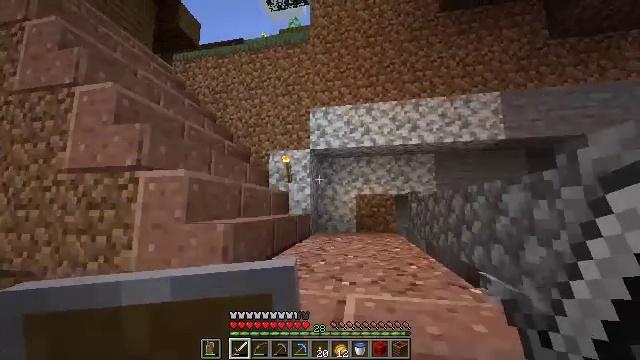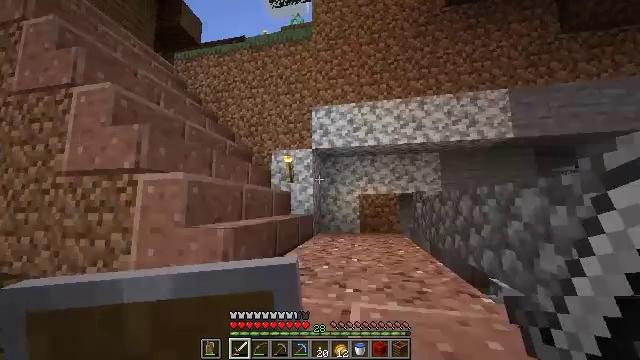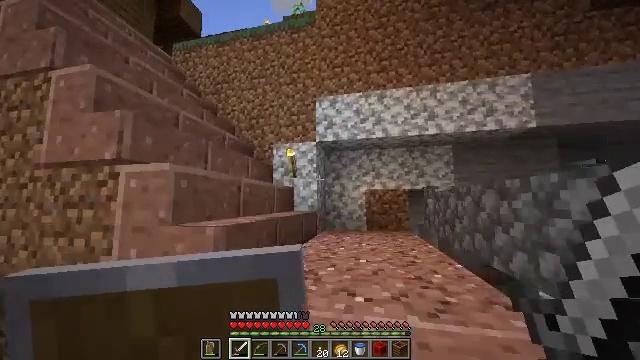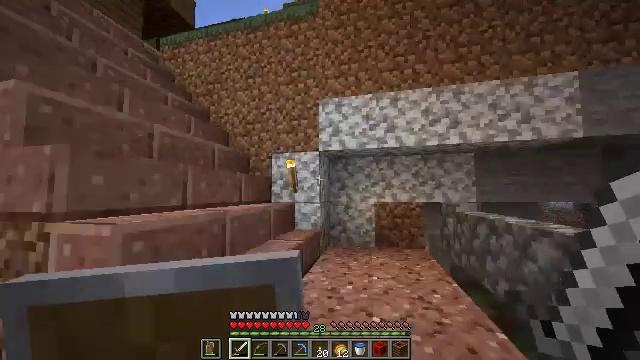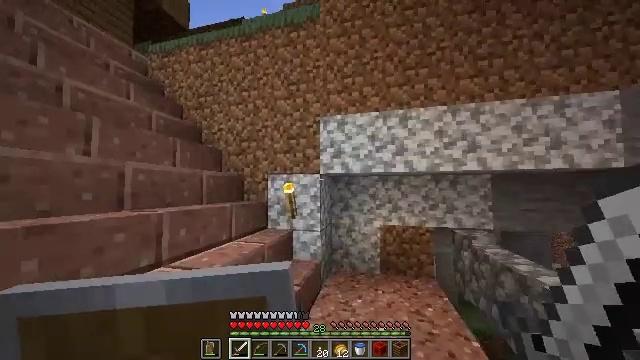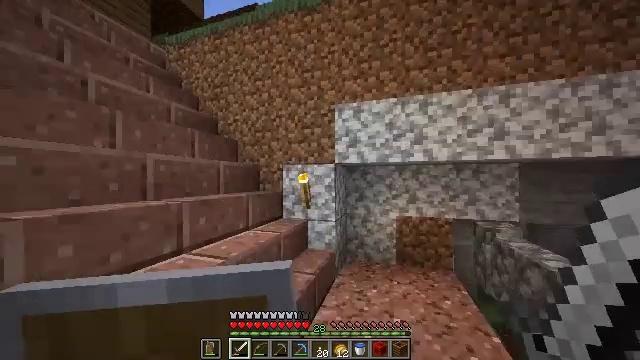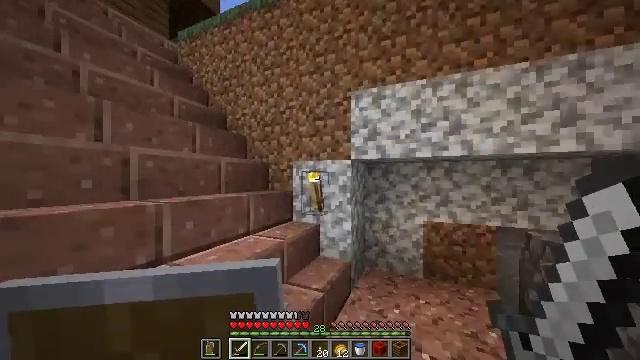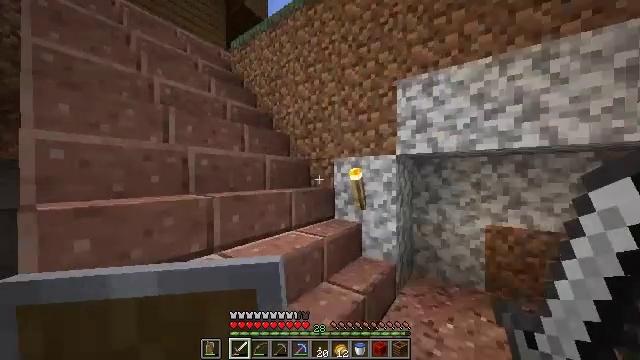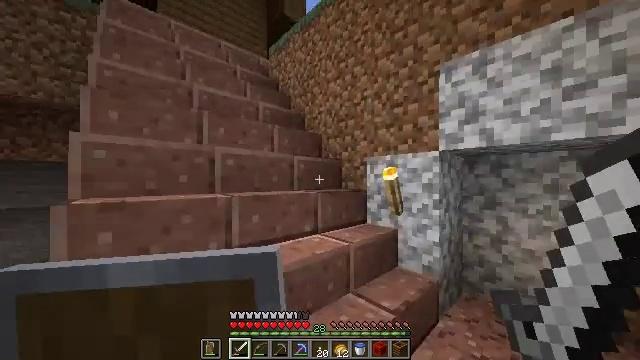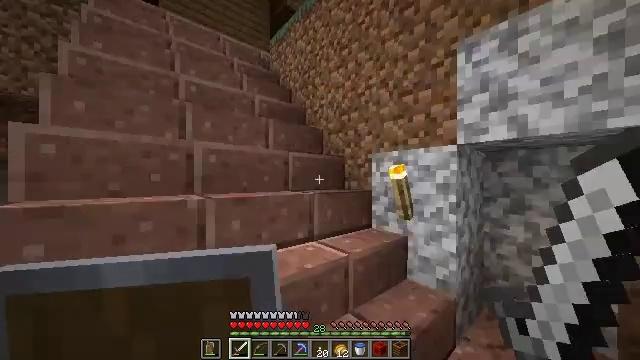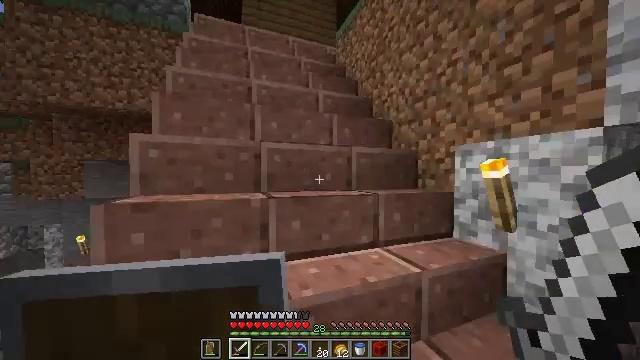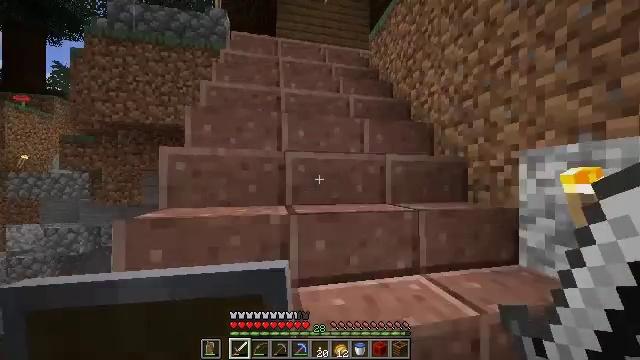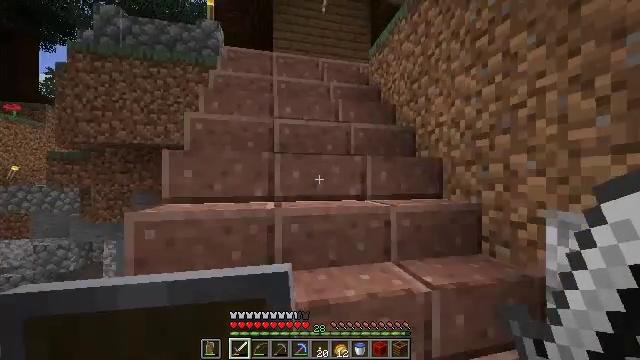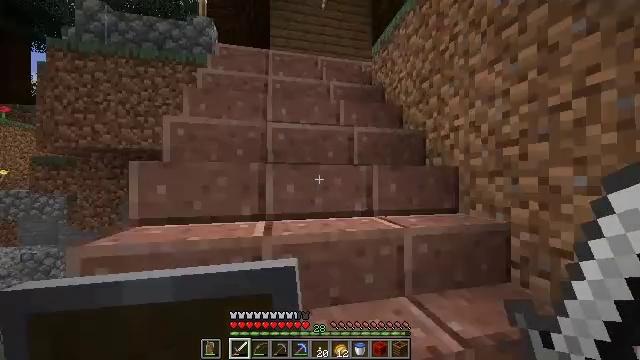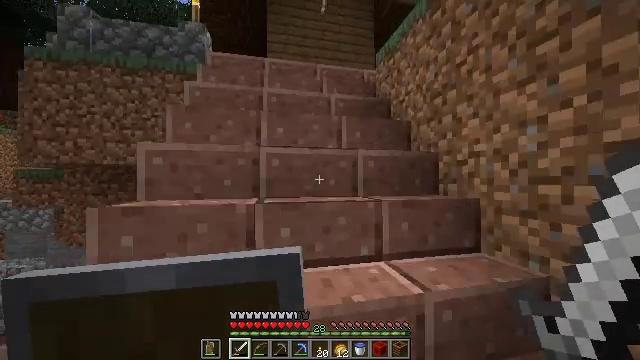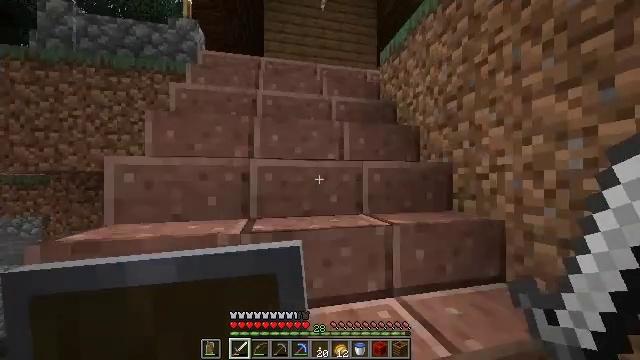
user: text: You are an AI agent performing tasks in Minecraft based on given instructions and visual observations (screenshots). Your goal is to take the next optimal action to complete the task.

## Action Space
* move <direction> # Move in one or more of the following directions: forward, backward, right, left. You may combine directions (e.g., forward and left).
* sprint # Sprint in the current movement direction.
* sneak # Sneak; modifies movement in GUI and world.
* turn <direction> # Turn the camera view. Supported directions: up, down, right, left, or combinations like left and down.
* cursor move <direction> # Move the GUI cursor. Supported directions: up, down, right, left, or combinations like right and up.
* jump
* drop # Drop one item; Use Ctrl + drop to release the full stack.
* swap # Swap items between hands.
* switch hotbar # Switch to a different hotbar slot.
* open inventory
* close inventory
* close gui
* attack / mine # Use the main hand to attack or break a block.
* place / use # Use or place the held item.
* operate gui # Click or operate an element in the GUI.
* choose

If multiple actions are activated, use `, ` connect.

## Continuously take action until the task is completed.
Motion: motion action
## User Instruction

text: Get wheat from the farmland.
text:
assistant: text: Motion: move forward
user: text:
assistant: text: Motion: move forward, turn left and down
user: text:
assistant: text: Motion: move forward, turn left and down
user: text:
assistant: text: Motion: move forward
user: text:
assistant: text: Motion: move forward, turn left and down
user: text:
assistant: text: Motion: move forward and move right, turn left
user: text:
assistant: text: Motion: move forward and move right, turn left
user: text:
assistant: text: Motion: move forward, turn left
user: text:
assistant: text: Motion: move forward, turn left
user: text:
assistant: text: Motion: move forward, turn left and down
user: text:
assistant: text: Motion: move forward, turn left and up
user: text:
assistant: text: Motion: move forward
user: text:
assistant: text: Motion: move forward, sprint
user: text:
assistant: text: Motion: move forward, sprint
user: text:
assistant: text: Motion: move forward, sprint
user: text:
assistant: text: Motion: move forward
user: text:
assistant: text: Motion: move forward, turn right
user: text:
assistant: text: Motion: move forward
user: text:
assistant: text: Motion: move forward, turn right
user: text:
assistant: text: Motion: move forward, turn right and down
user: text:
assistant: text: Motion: move forward, turn right
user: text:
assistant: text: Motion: move forward
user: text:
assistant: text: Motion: move forward and move left, turn right and down
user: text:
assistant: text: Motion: move forward and move left, turn right
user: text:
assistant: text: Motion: move forward and move left, turn right
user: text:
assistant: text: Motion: move forward and move left, turn right
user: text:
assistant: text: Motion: move forward and move left, turn right
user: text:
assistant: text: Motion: move forward, turn right
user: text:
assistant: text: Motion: move forward, turn right
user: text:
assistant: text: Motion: move forward, turn right